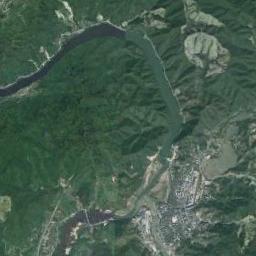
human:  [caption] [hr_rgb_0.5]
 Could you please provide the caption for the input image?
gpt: Trees are cut down and several houses are built on the bank of this green river .

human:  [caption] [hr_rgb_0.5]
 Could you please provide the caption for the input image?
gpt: The river goes through houses and grass .

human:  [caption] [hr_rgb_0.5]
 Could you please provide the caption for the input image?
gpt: The green river goes through the mountainous area covered with vegetation and a residential area is next to the river .

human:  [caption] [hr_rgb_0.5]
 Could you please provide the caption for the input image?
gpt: A crooked river with light green and cyan blue colors, with banks of green mountains on both sides, and a city .

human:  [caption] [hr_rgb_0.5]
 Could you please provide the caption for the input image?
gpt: There are many buildings and green forests near the river .